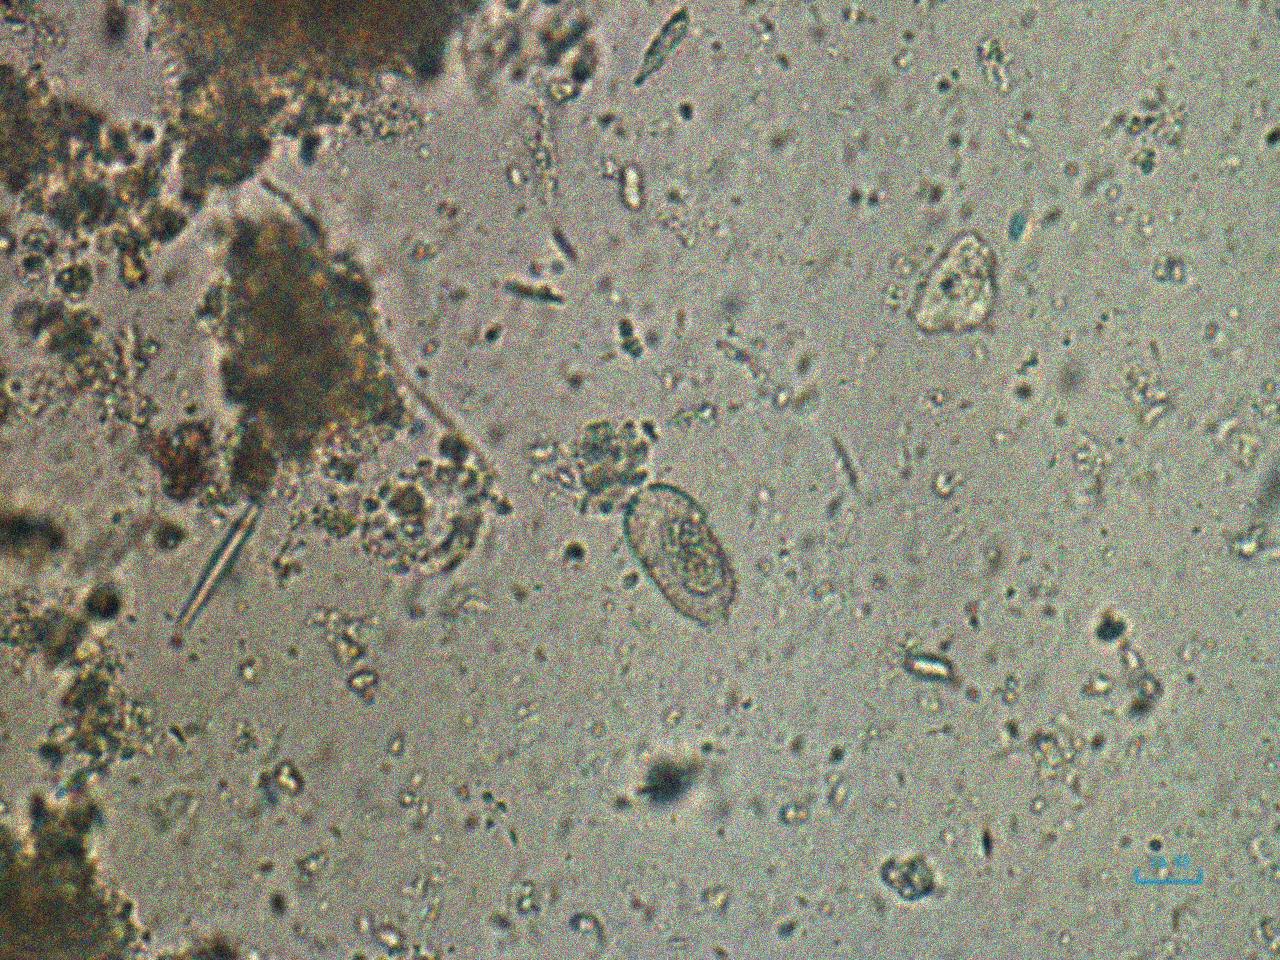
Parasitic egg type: Capillaria philippinensis